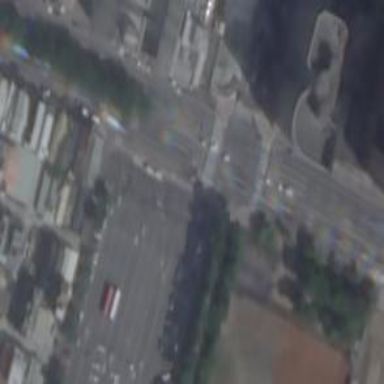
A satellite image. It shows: Marked road crossing.